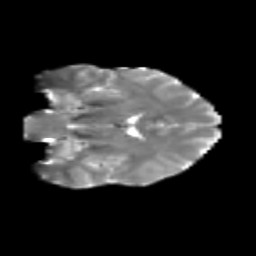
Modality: T2w
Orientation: coronal
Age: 29
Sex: female
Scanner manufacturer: siemens
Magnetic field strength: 3 T
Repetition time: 1.8 s
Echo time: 0.07 s